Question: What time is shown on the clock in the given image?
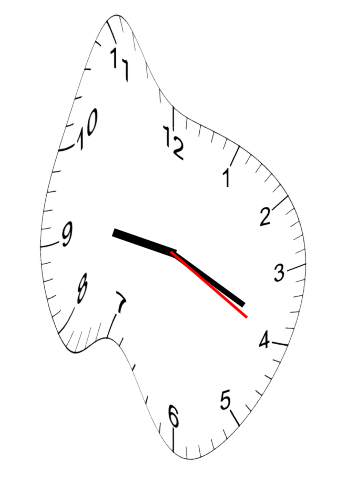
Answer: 09:19:20